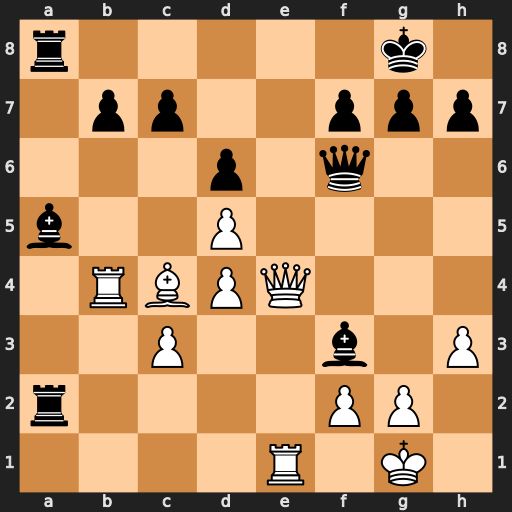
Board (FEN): r5k1/1pp2ppp/3p1q2/b2P4/1RBPQ3/2P2b1P/r4PP1/4R1K1
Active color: w
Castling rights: -
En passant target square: -
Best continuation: Qe8+ Rxe8 Rxe8#